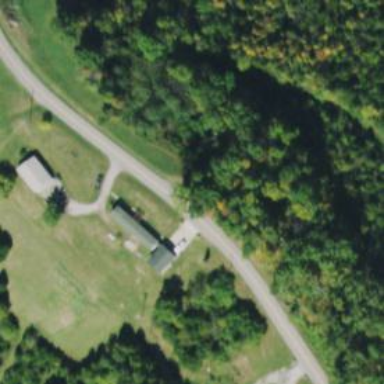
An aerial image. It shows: Driveway leading to service road.